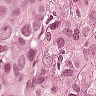
Metastatic tissue present: yes